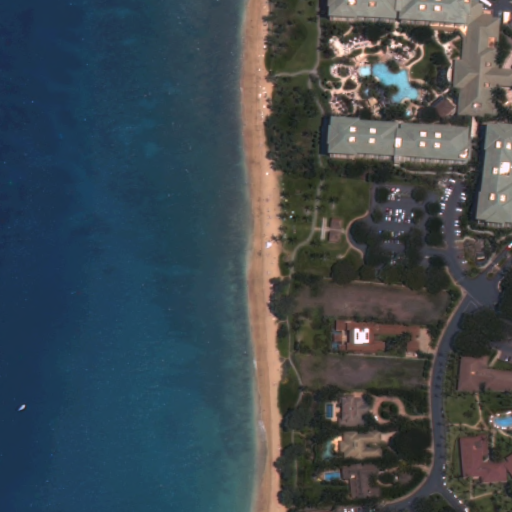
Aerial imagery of beach in Hawaii named Kā‘anapali Beach containing only unknown